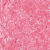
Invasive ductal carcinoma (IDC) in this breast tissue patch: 0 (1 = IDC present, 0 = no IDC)